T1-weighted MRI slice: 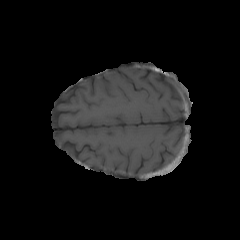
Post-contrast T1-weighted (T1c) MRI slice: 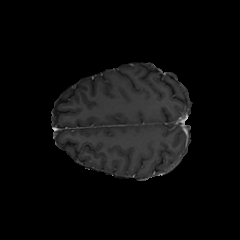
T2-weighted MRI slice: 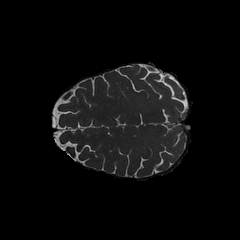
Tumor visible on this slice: no